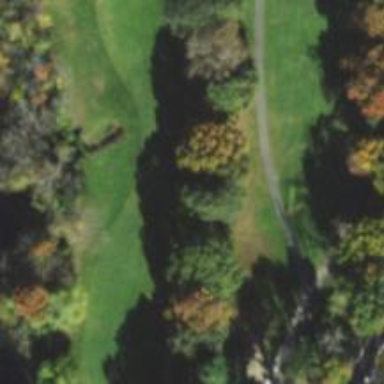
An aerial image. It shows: View of golf hole.